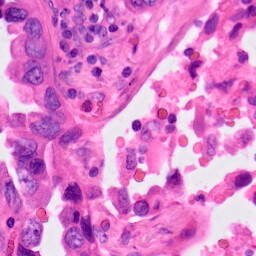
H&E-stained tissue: Lung